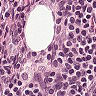
Metastatic tissue present: no